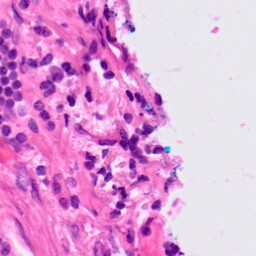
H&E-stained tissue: Lung